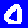
Digit: 0